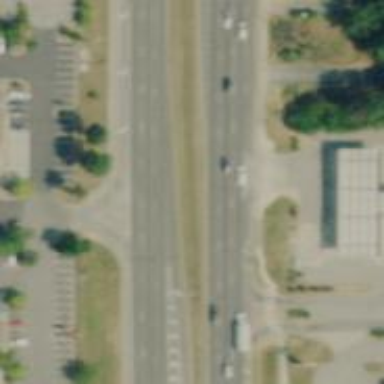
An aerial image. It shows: Asphalt road classified as trunk highway.